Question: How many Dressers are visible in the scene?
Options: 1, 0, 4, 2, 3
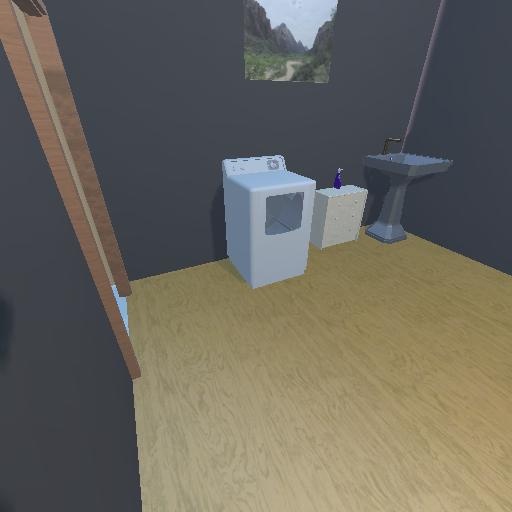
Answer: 1